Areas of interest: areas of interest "Jiu Fu Ceramics"
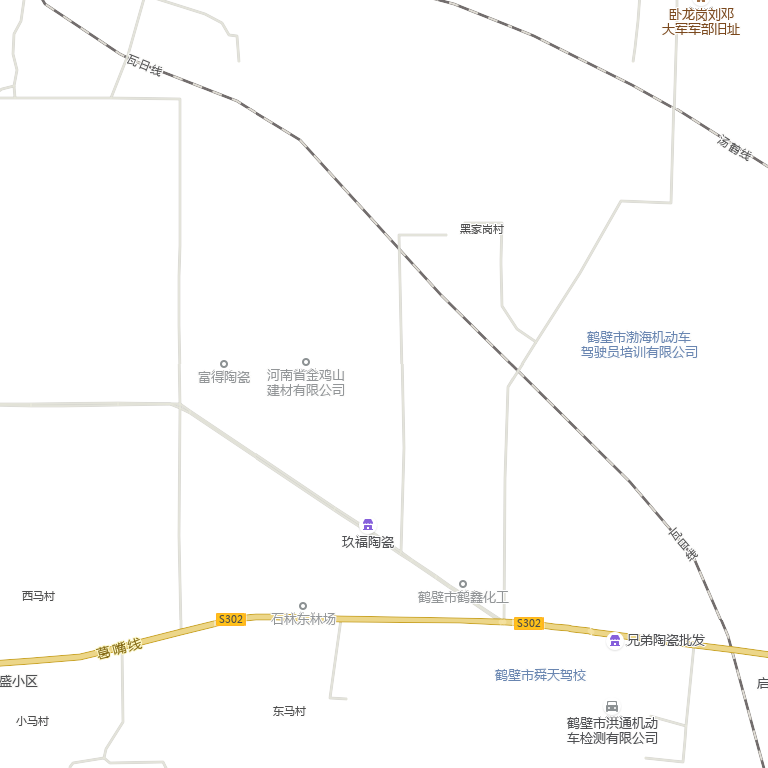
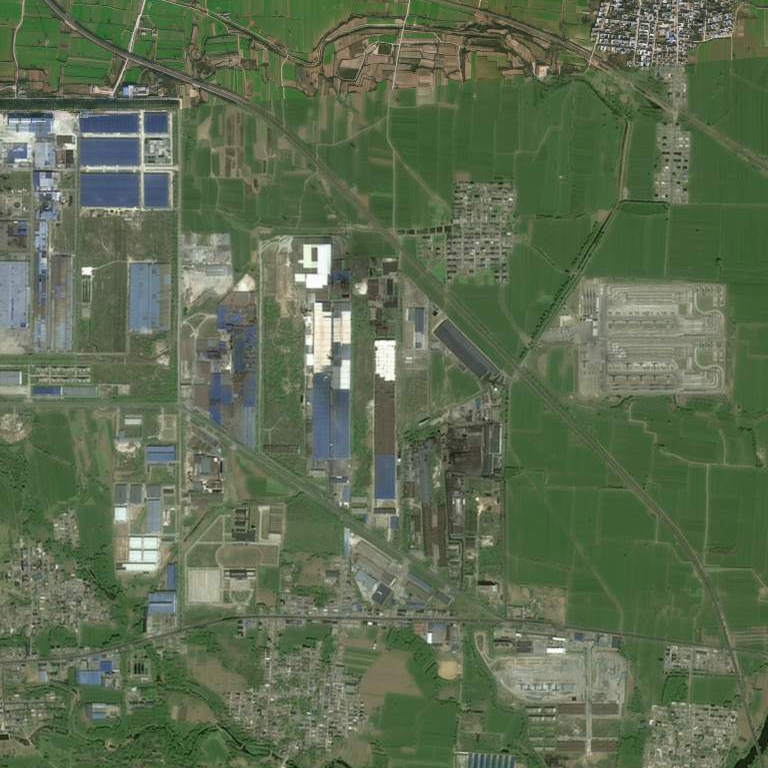